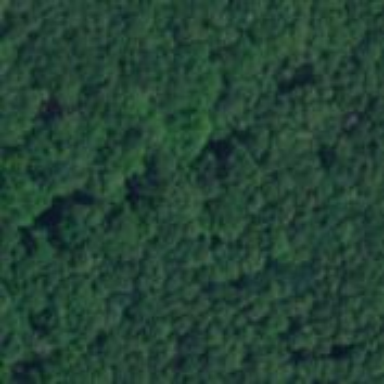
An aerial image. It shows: Evergreen woodland.